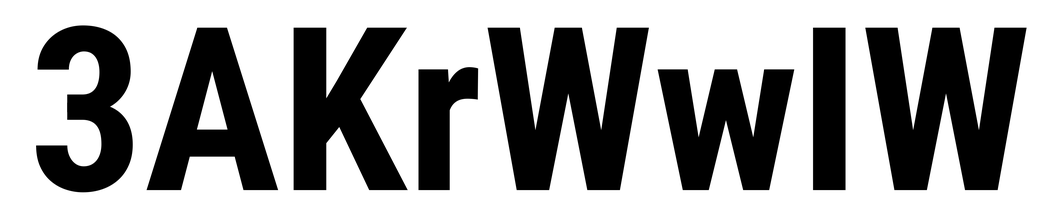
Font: Roboto_Condensed_Bold